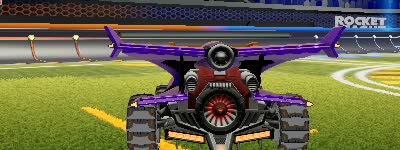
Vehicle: aftershock